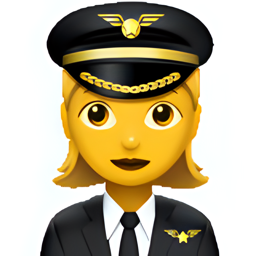
Name: female pilot
Emoji: 👩‍✈️
Group: People & Body
Sub-group: person-role